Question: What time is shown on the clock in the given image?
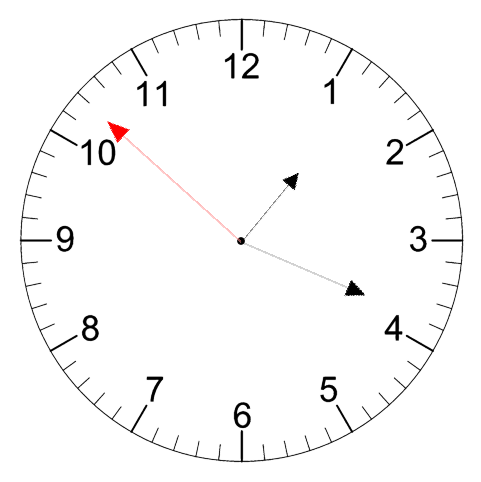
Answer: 01:18:52